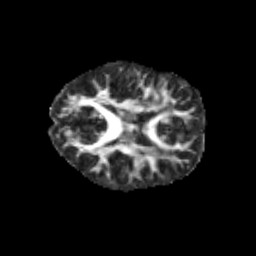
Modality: FA
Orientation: axial
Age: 8
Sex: female
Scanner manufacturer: siemens
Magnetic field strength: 3 T
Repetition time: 3.8 s
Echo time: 0.07 s